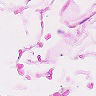
Metastatic tissue present: no